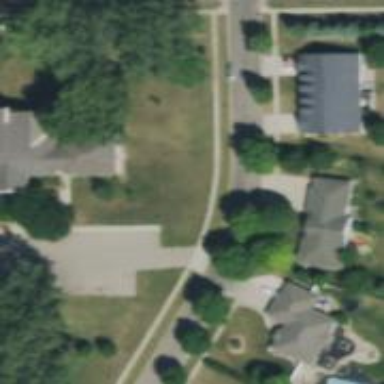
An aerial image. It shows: Smooth asphalt road in residential area.